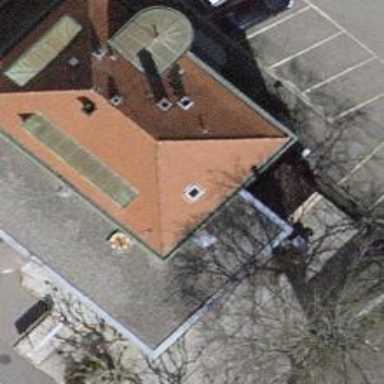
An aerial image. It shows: Restaurant.